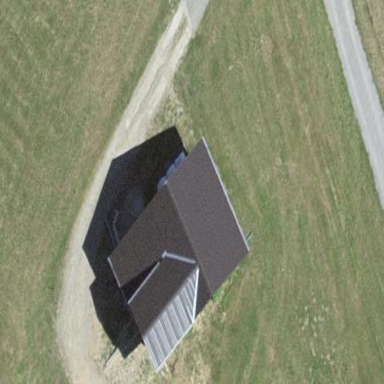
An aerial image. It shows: Rural barn.